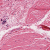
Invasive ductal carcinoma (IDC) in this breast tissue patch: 0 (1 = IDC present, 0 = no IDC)